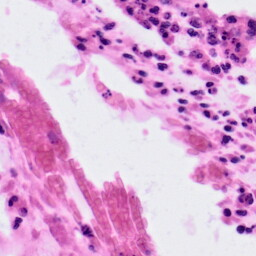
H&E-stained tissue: Colon